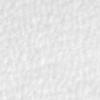
Label: no_change